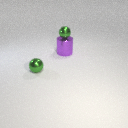
small green metal sphere above large purple metal cylinder